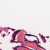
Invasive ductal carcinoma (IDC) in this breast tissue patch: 1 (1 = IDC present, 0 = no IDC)